Question: I want to save data in a 'results.xls' file which I want to set its first row "header" with a specific names lets say 'a','b','c','d','e'. So, basically I have matlab function 'func1' which loops 'n' times. In this loop, I call another function 'func2', where I do some processes and save save variables lets say 'a_res','b_res', 'c_res','d_res','e_res', I want to save those variables in each iteration in the 'results.xls' file, where if the loop has 10 iterations then this means the results file will have 10 rows and 5 columns + the header row, so 11 in total. Could anyone please advise how this can be done in Matlab?
the below image shows the desired output where the first row is headings, then each row after that will be filled with variables calculated in each iteration of the loop.

EDIT:
Following the proposed solution, I used this:
'''
save('results.xls', 'name','number_of_points','blood_level','width','sugval', '-ASCII');
'''
where ''name','number_of_points','blood_level','width','sugval',' are variables holding strings. But when I open the excel file this is what I get <URL> if anyone could please advise.
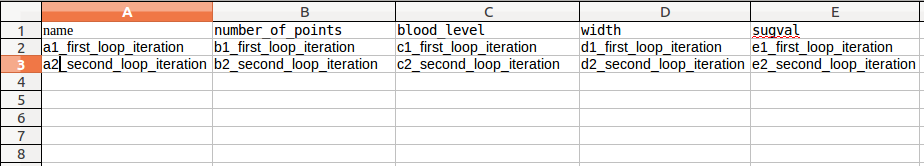
Answer: '''
p = rand(1, 10);
q = ones(10);
save('test.xls', 'p', 'q', '-ASCII')
'''
This works for me. It saves me on the first row the random values of "p" and beneath I have the values for "q". You might check it out. Hope it helps